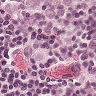
Metastatic tissue present: yes